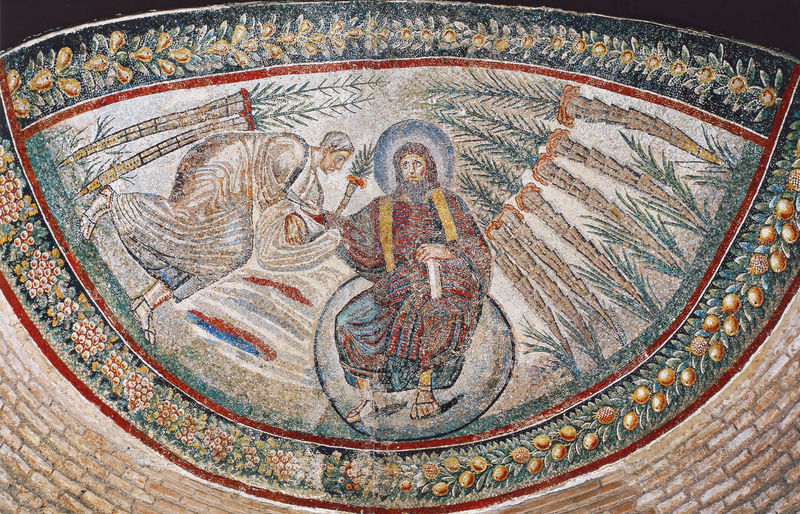
Titel: Mosaiken in Santa Constanza, Rom
Standort: Rom, Santa Constanza (EU - I - Latium)
Schlagwörter: gott, mann, grün, sitzen, bunt, männer, schwarz, weiss, gras, obst, park, rot, ornament, bart, rahmen, stein, natur, kirche, gewand, gold, decke, musik, pflanze, pflanzen, kreis, frucht, früchte, garten, ranken, trauben, orangen, füße, mauer, ziegel, kuppel, thron, wein, palme, palmwedel, wedel, sandalen, stola, oase, birne, birnen, buch, vergoldet, kugel, herrscher, mosaik, rom, ranke, erdkugel, palmzweig, sandale, heiligenschein, weintrauben, nimbus, christus, jesus, jesus christus, toga, apsis, chor, palmen, jünger, globus, datteln, ananas, römisch, erlöser, ghirlande, katakombe, heiligenschien, apostel, togas, thronen, weltenrichter, messias, gottessohn, weltenherrscher, sohn gottes, christkind, sphaira, palemn, grünm, 900, treauben, halbkupel, christkönig, geschnk, heilland, erretter, jesus von nazaret, #blätter